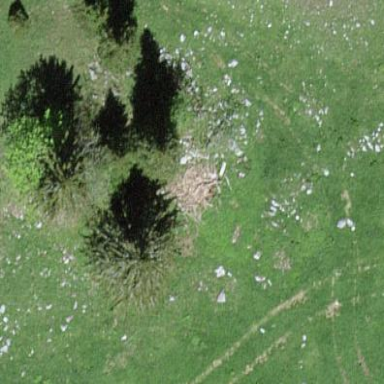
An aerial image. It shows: Forest with evergreen needle-leaved trees.